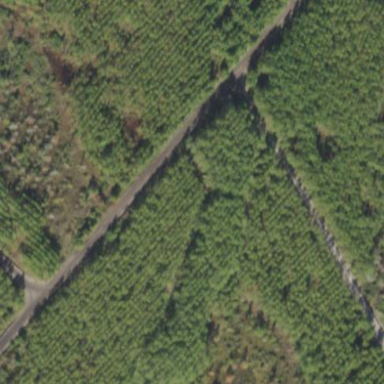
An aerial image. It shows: Forest dominated by needle-leaved trees.